Field crop: maize
Growth stage: 2
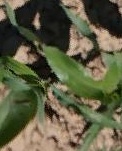
Species: maize